Два маленьких шарика разных масс $m_1$ и $m_2$ подвешены на двух параллельных невесомых и нерастяжимых нитях так, что касаются друг друга и их центры располагаются на одной высоте. Первый шарик отводят в плоскости нитей на некоторую высоту $h_1$, таким образом, что нить остается прямой, и отпускают без начальной скорости. Известно, что в результате столкновения шаров первый шар останавливается, а второй поднимается на высоту $h_2=0.25 h_1$.
Найдите относительную потерю механической энергии.
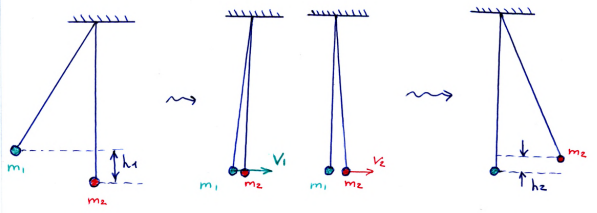
Решение: До удара механическая энергия равна $E_1=m_1 g h_1$ (потенциальную энергию отсчитываем относительно уровня шарика при вертикальной нити), $E_2=m_2 g h_2$.$\Delta E=E_1-E_2=\left(m_1 h_1-m_2 h_2\right) g$ — потеря механической работы.$$\varepsilon=\frac{\Delta E}{E_1}=1-\frac{m_2 h_2}{m_1 h_1}\\ \left.\begin{array}{l}\frac{m_1 v_1^2}{2}=m_1 g h_1 \\\frac{m_2 v_2^2}{2}=m_2 g h_2\end{array}\right\} из~ ЗСЭ$$$m_1 v_1+m_2 \cdot 0=m_1 \cdot 0+m_2 \cdot v_2$ — закон сохранения импульса при ударе шариков.$$\begin{aligned}& v_1=\sqrt{2 g h_1} \\& v_2=\sqrt{2 g h_2}\end{aligned} \quad m_1 \sqrt{2 g h_1}=m_2 \sqrt{2 g h_2} .$$Имеем $m_1 \sqrt{h_1}=m_2 \sqrt{h_2}$Поэтому $\frac{m_2}{m_1}=\sqrt{\frac{h_1}{h_2}}$,$\varepsilon=1-\frac{m_2}{m_1} \cdot \frac{h_2}{h_1}=1-\sqrt{\frac{h_2}{h_1}}=1-\frac{1}{2}=\frac{1}{2}$.
Ответ: $\Delta E/E=1-\sqrt{h_2/h_1}=1/2=50\%$
Темы:
T, Механика, Динамика, Соударения, Всероссийские, Энергия, Неупругое столкновение